Chest X-ray. View position: AP
Patient age: 38
Patient sex: F
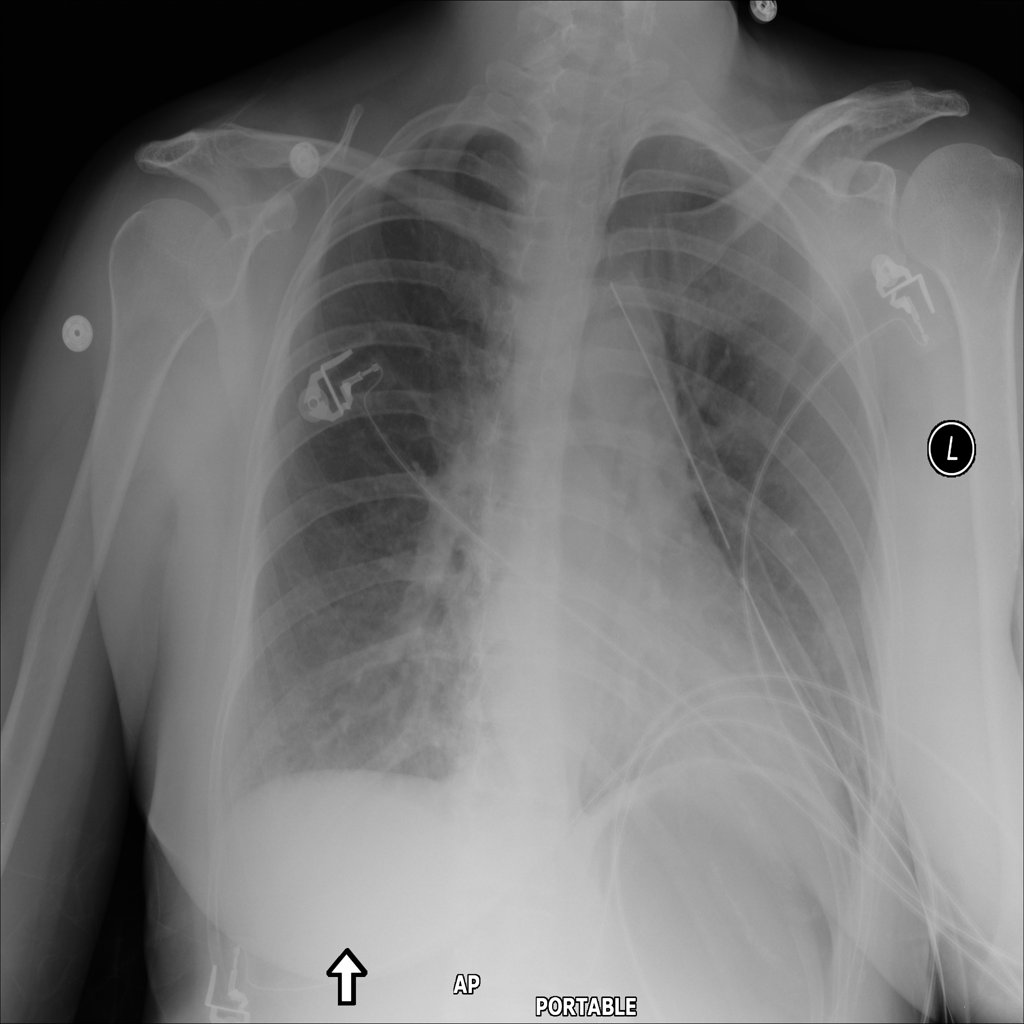
Finding: Pneumothorax